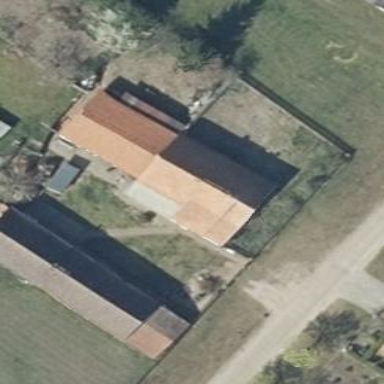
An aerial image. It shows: Building with gabled roof. The roof orientation is along the building.